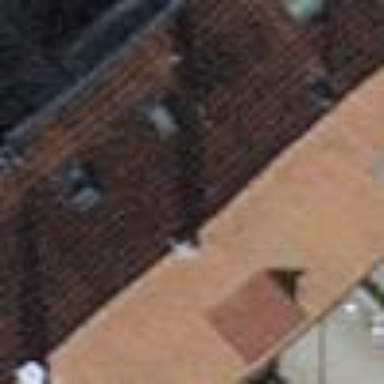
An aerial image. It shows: House with tiled roof.